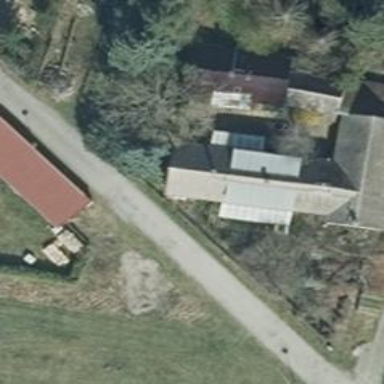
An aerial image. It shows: Simple and straightforward house.